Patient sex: F
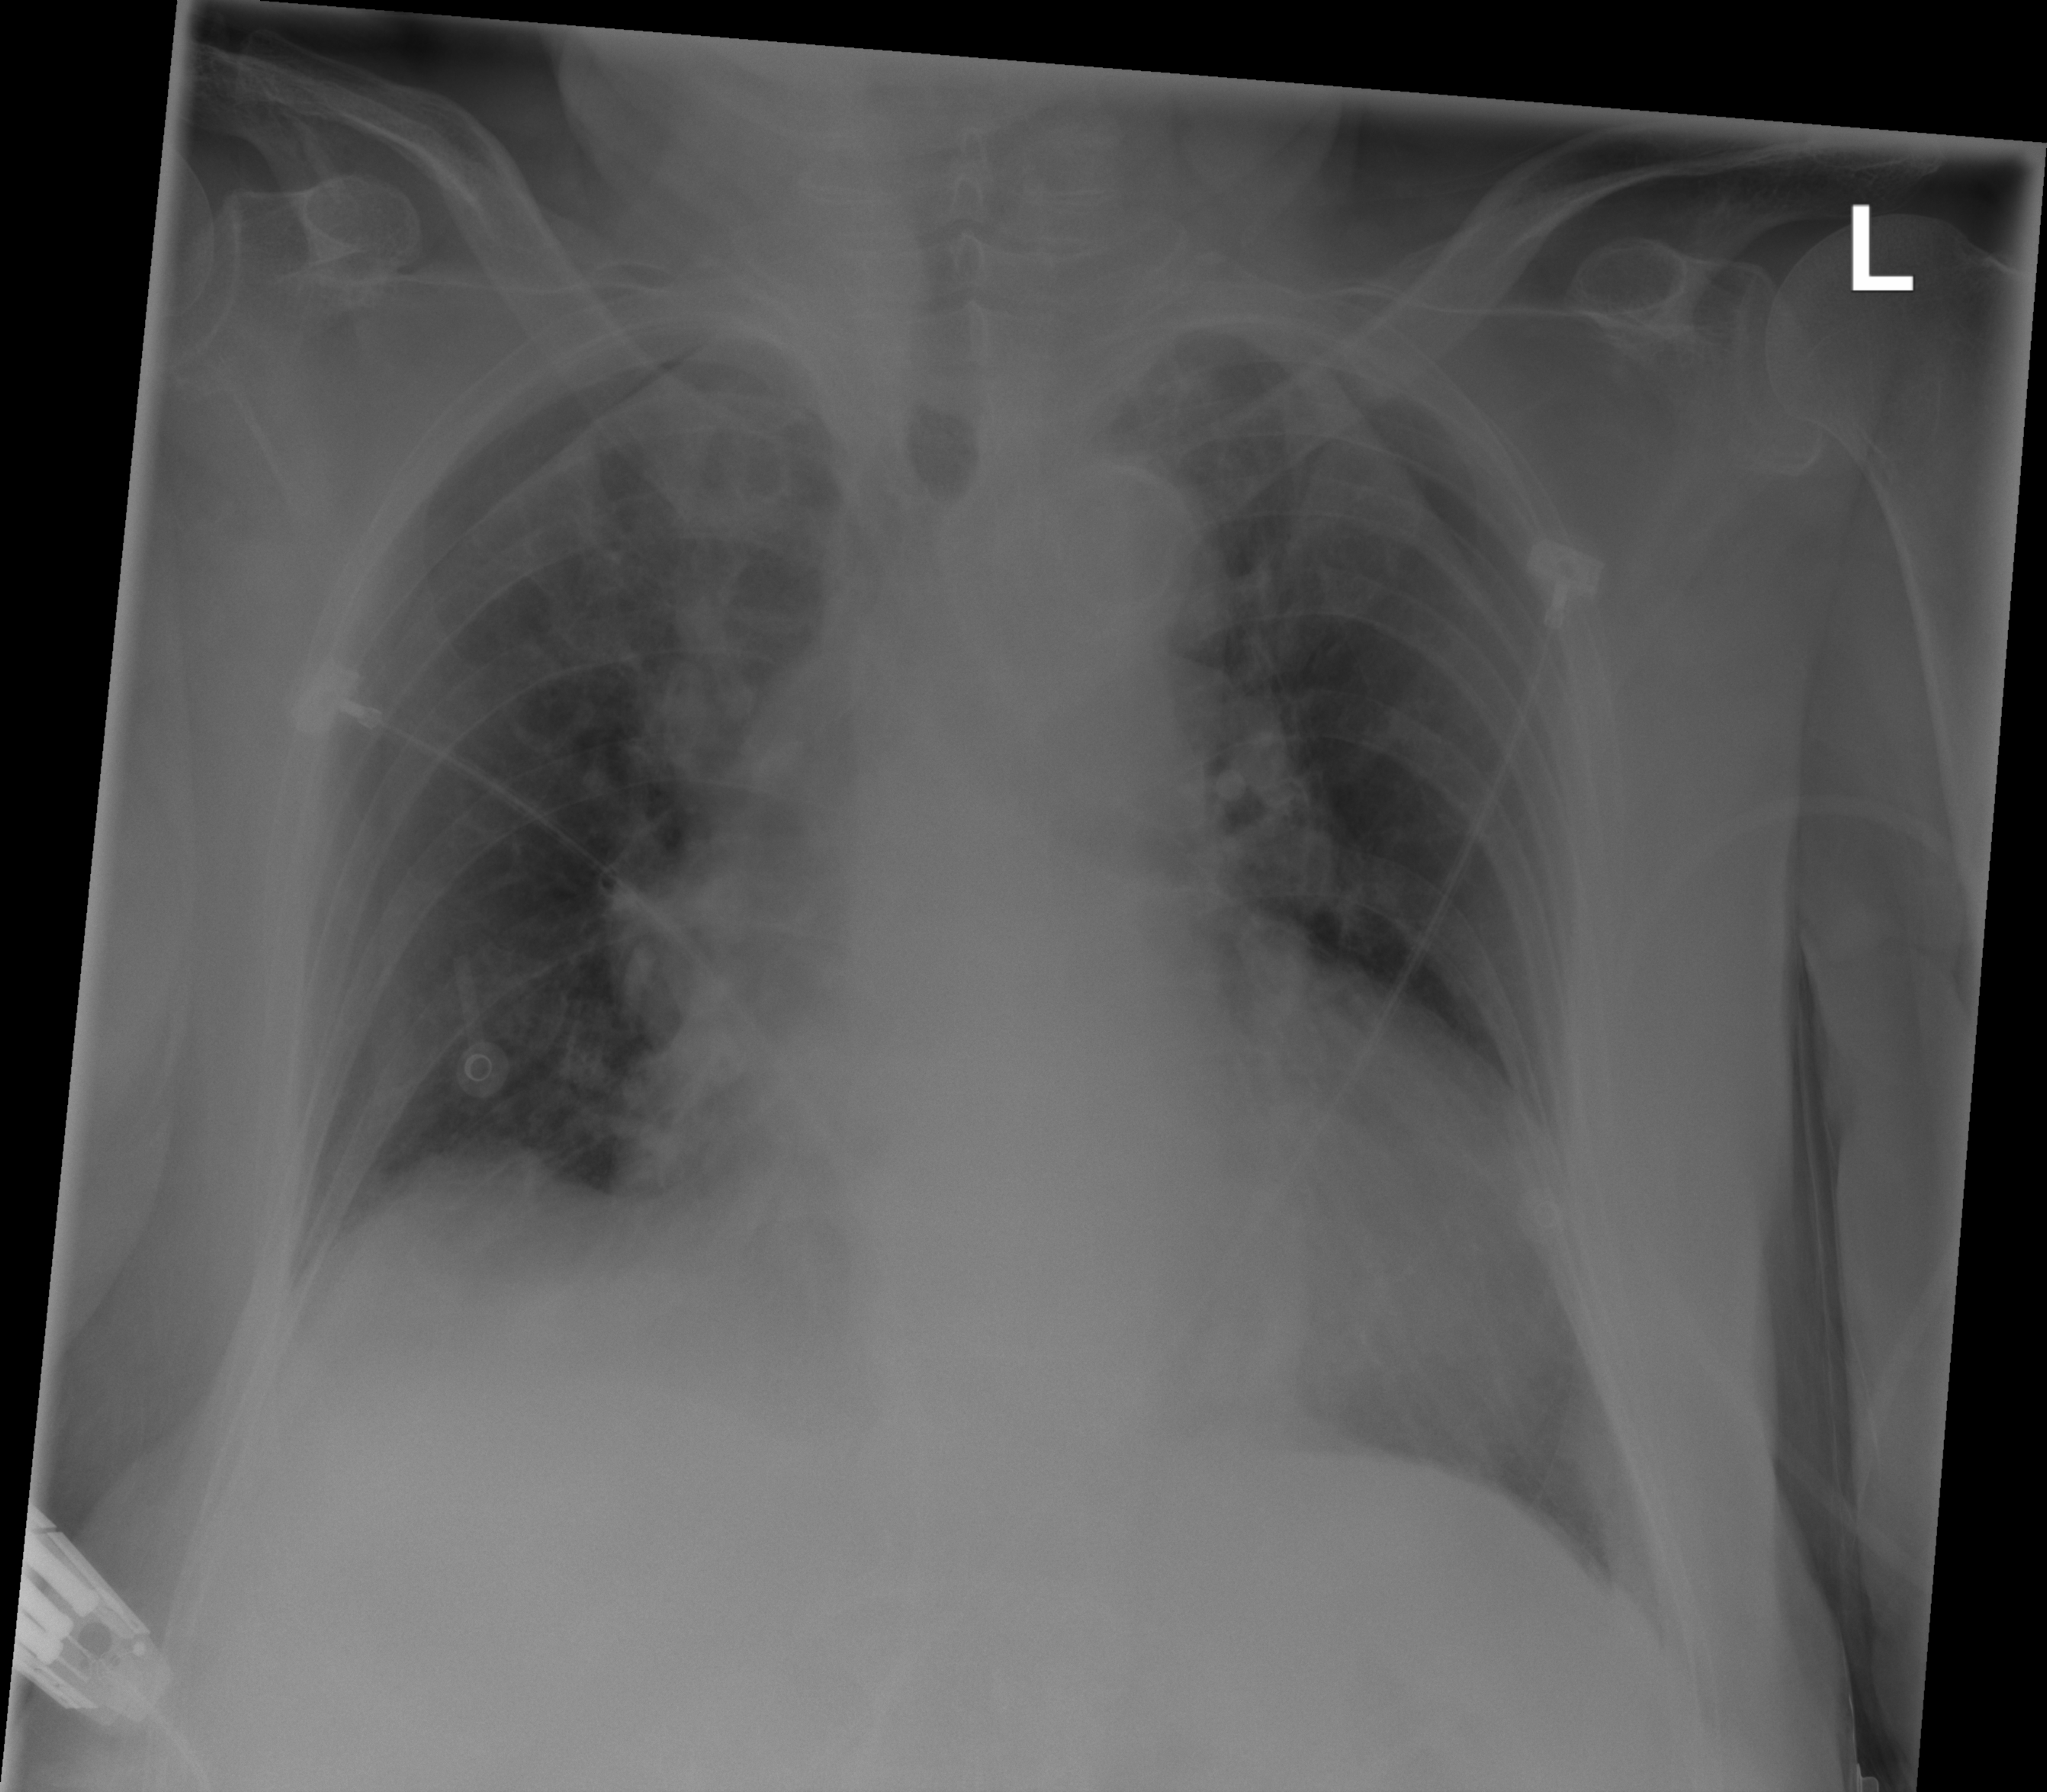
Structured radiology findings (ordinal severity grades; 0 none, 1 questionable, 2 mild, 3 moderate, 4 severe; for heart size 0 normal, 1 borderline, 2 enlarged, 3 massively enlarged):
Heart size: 2
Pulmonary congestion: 2
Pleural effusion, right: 1
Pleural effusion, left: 1
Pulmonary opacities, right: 0
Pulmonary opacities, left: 0
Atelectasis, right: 2
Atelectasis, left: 2